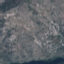
Land use / land cover class: HerbaceousVegetation